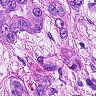
Metastatic tissue present: yes